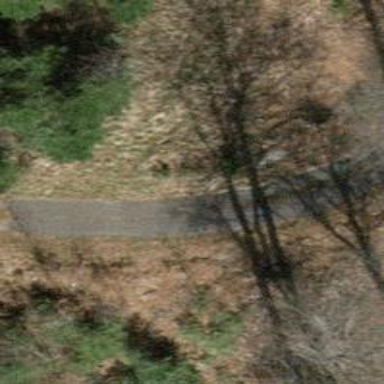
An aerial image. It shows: Gravel track.